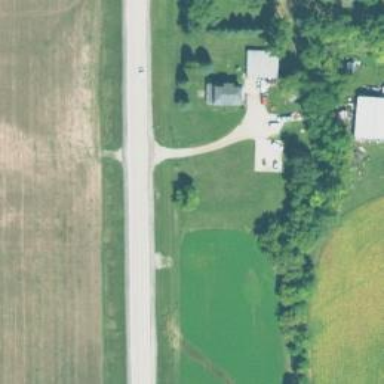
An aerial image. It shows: Secondary road.